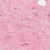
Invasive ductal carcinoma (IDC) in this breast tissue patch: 0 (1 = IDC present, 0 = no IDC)